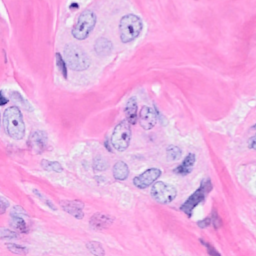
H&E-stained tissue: Breast